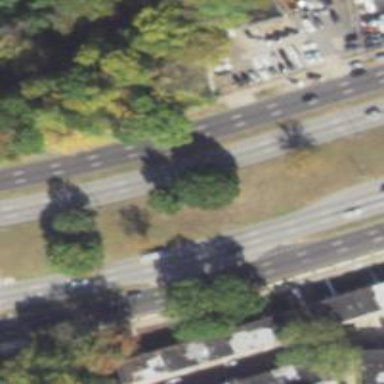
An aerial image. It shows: Asphalt road classified as trunk highway.